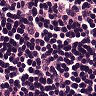
Metastatic tissue present: no